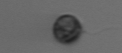
Label: Dinophyceae